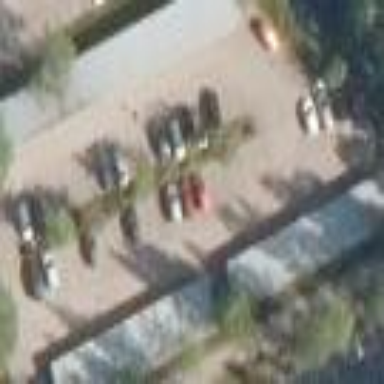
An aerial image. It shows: Parking area with surface.